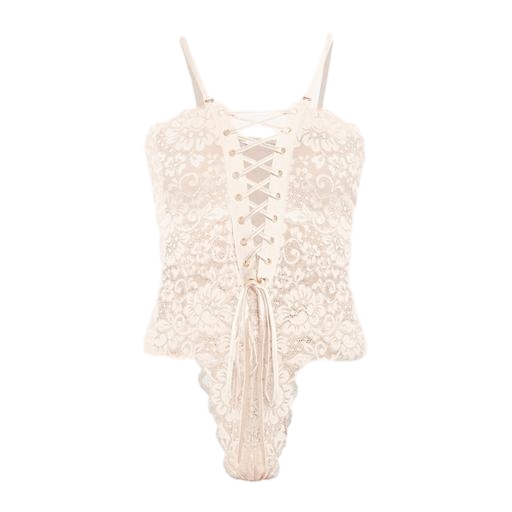
white tie-front lace, top lace-up front white, beige ezra busty cami, white background